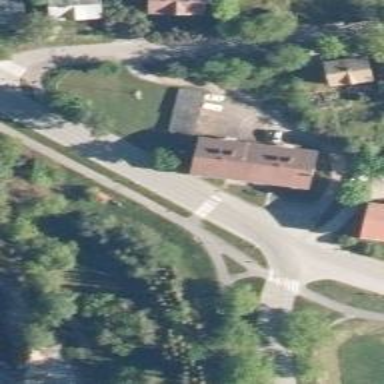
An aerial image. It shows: Asphalt cycleway with uncontrolled zebra crossing.